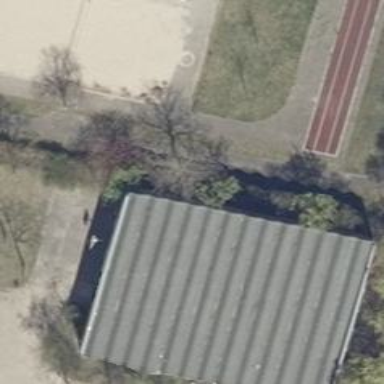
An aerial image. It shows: Sports center building.